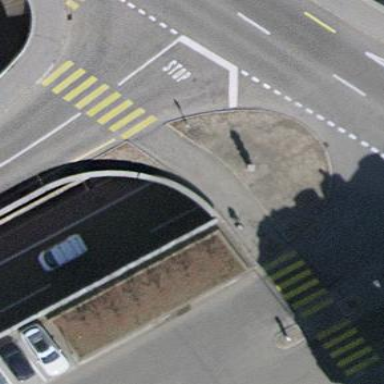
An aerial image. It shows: Grass area with traffic calming island.